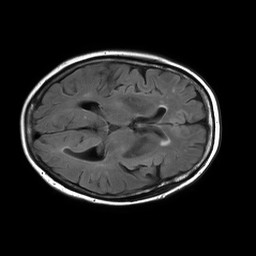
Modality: FLAIR
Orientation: axial
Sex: female
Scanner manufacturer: philips
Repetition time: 11 s
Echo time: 0.125 s